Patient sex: M
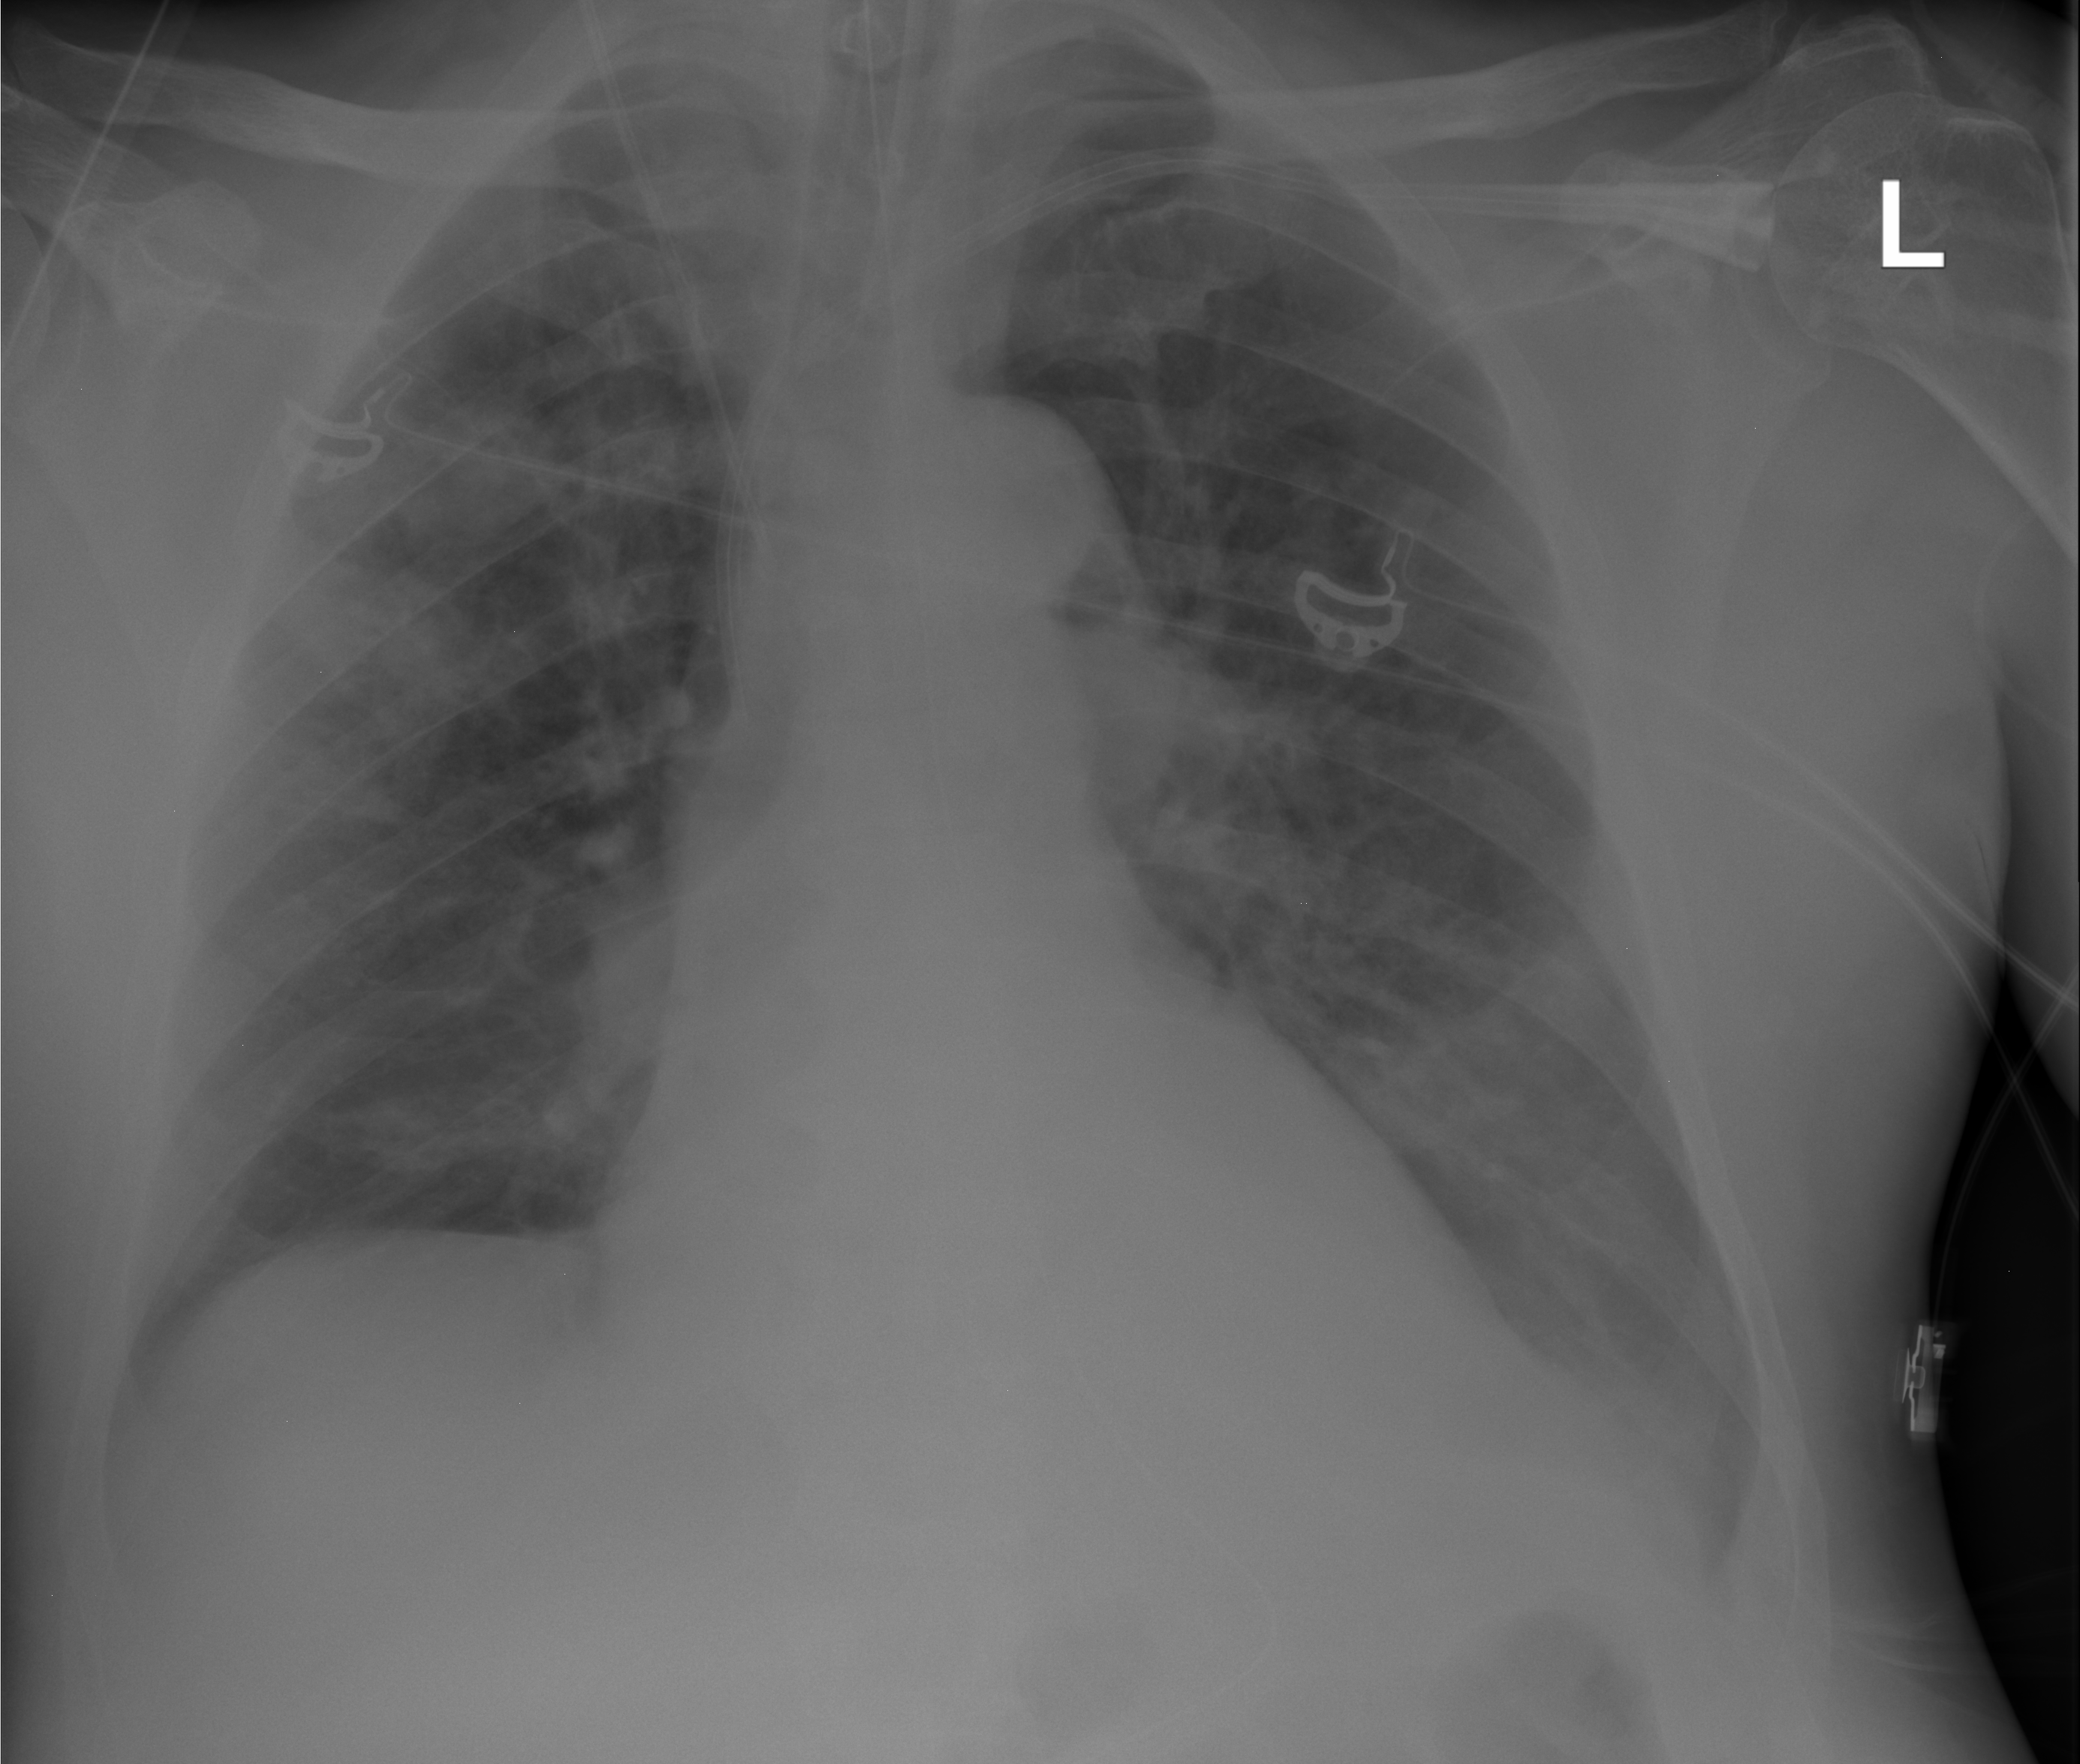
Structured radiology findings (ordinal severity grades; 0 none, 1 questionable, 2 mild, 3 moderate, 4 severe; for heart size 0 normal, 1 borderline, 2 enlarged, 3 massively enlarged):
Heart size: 2
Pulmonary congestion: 2
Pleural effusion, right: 2
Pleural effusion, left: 2
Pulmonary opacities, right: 0
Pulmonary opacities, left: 0
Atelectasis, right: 2
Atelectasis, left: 2